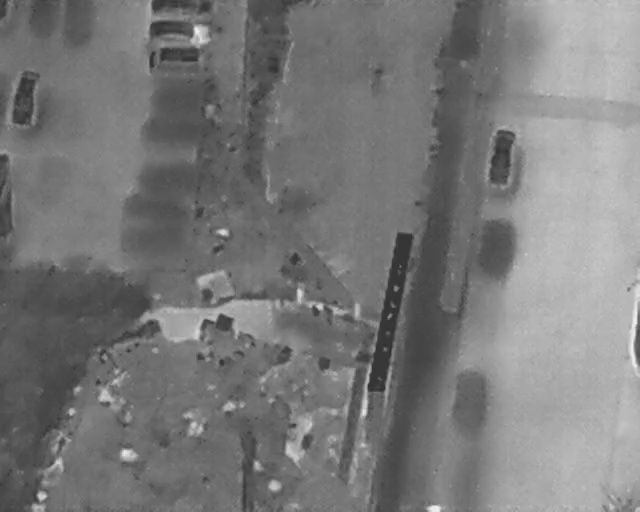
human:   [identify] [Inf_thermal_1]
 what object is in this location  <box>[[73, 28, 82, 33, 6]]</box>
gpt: <ref>1 medium car at the right</ref>